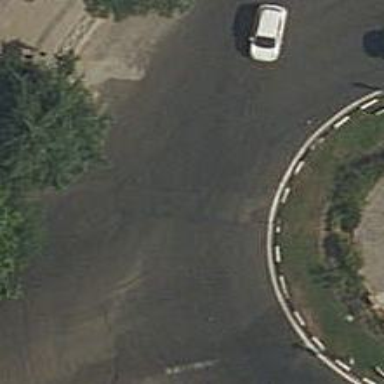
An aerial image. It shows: Asphalt secondary road leading to circular junction.